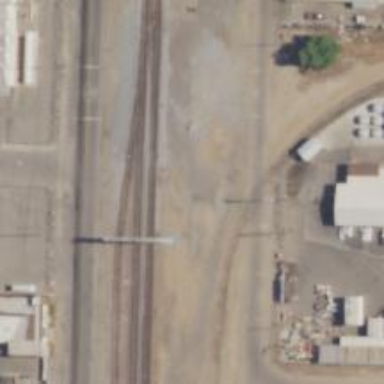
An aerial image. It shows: Railway signal.